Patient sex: F
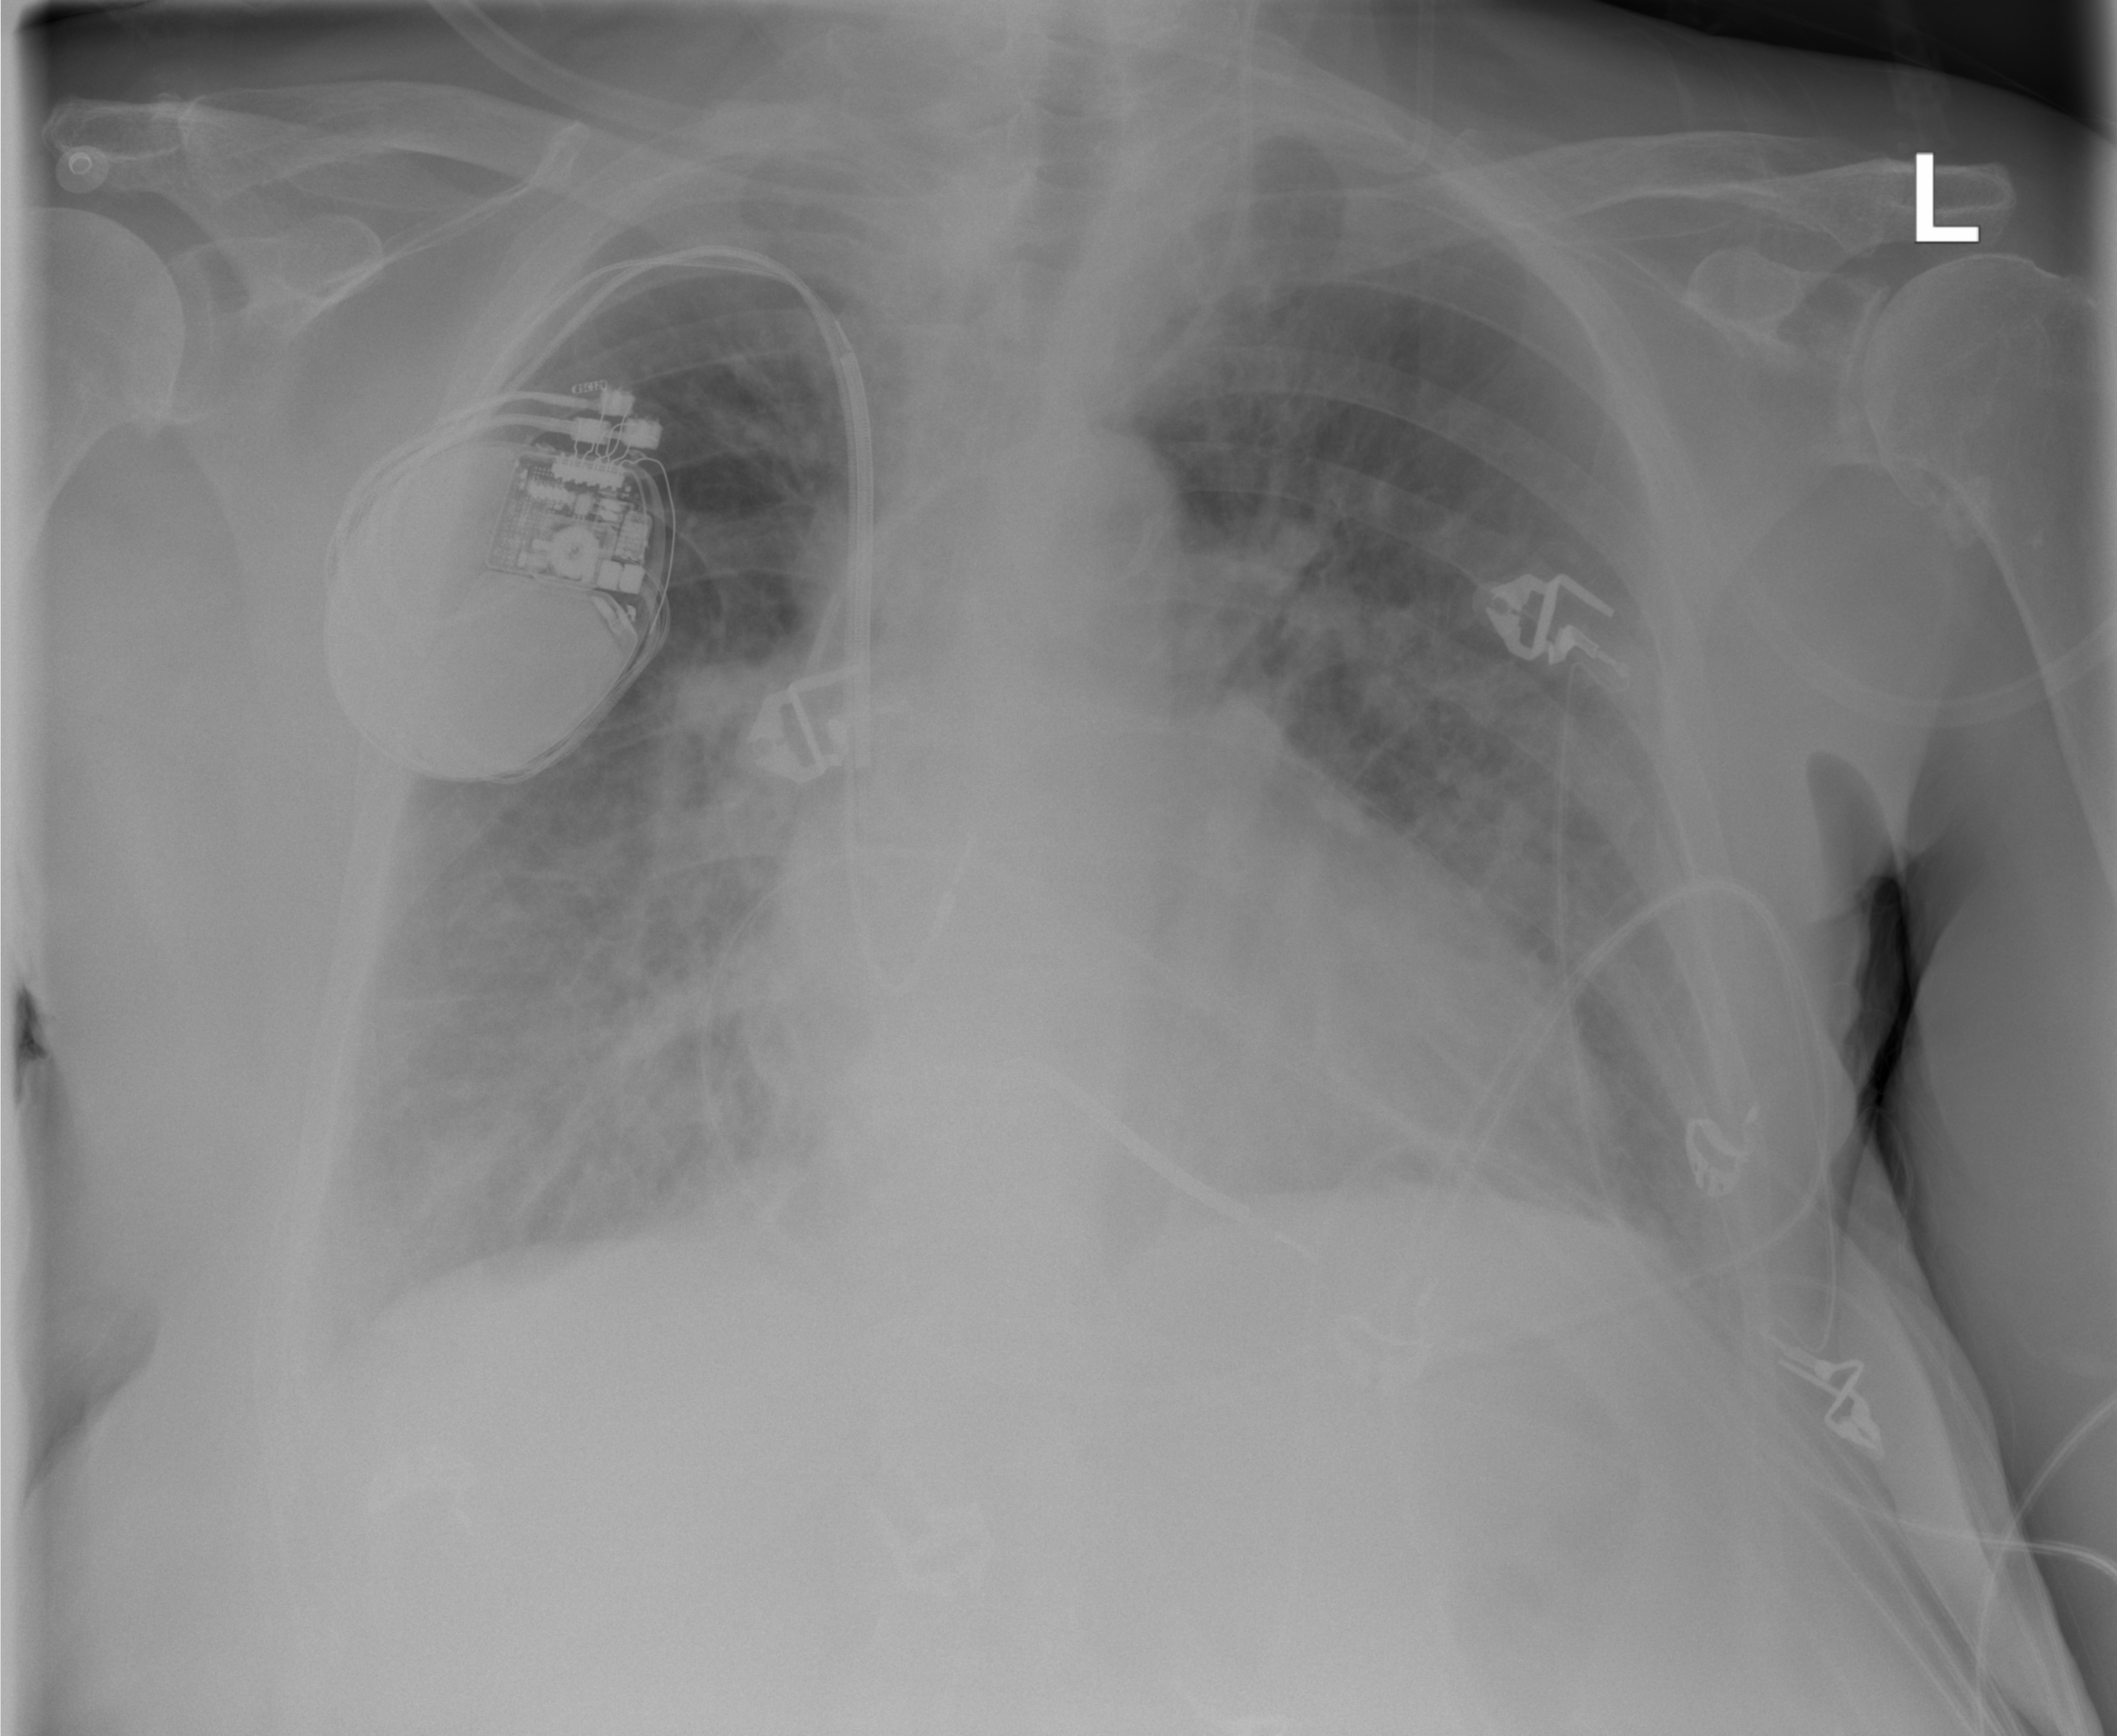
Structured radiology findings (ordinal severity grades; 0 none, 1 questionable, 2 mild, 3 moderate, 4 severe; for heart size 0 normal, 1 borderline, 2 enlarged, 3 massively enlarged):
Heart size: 2
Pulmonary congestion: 3
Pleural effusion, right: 1
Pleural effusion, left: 1
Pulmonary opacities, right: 2
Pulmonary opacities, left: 2
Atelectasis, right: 1
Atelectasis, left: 1